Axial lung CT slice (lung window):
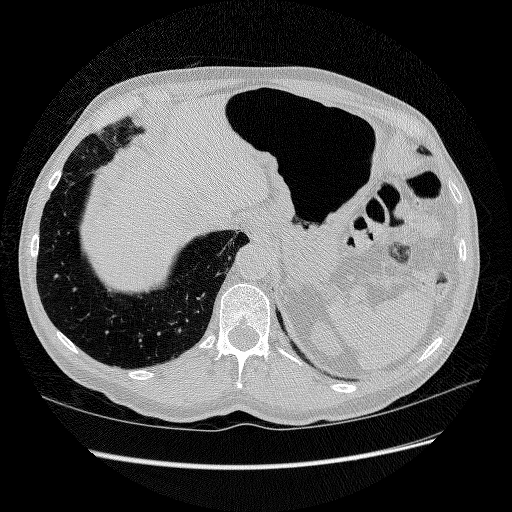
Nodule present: no